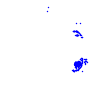
Particle: electron